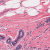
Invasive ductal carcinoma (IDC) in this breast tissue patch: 0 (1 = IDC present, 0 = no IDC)